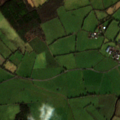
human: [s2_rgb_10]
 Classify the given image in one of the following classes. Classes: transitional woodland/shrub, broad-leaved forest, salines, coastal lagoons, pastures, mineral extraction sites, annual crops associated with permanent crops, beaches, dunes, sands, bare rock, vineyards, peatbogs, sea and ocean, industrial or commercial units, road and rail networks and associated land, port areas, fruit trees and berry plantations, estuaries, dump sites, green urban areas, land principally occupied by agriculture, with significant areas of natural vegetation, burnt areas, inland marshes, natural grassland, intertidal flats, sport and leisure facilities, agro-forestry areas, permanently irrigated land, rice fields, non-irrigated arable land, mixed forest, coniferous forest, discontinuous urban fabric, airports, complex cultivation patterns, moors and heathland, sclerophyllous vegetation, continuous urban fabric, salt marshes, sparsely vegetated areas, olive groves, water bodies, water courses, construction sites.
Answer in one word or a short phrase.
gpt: pastures, peatbogs